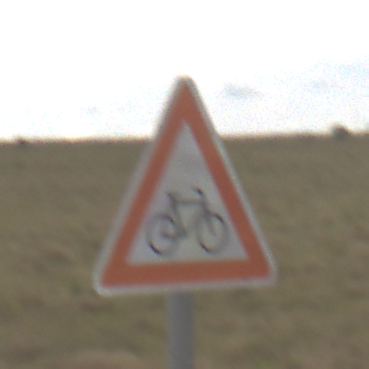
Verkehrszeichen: RadverkehrLinks
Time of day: Midday
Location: Outdoor (Nature)
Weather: PartlyCloudy
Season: NotSpecified
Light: Natural